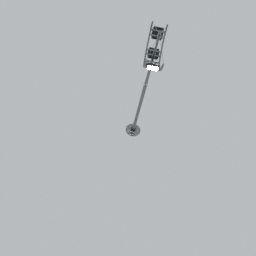
Label: lighting